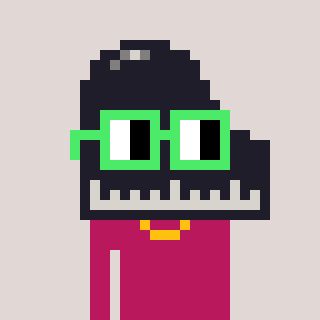
a pixel art character with square light green glasses, a piano-shaped head and a darkpink-colored body on a warm background